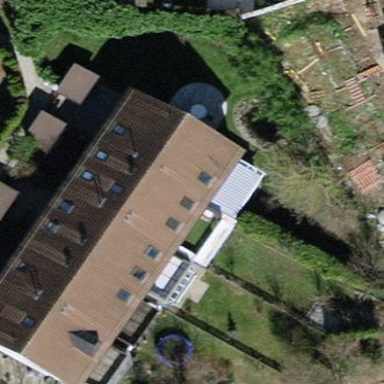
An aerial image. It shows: Residential building with pitched roof.